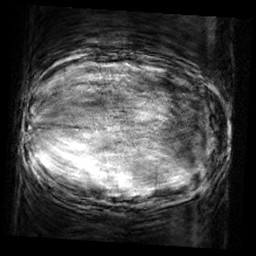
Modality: SWI
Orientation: axial
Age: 10
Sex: male
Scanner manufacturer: siemens
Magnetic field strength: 3 T
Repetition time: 0.027 s
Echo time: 0.02 s